Question: How can I remove selection of Row if I click outside of rows. Like in the red area of the image showing below

The related xaml shows below:
'''
<Grid>
<Grid.RowDefinitions>
<RowDefinition Height="*" />
<RowDefinition Height="auto" />
</Grid.RowDefinitions>
<DataGrid x:Name="ClientsList" Grid.Row="0" Grid.Column="0" CanUserAddRows="False"
SelectionMode="Extended" SelectionUnit="FullRow"
ItemsSource="{Binding ClientItems}" LostFocus="ClientsList_LostFocus" Background="Green">
</DataGrid>
<StackPanel Margin="2" Grid.Row="1" Grid.Column="0" Orientation="Horizontal">
<Button x:Name="AddButton" Margin="2,0,0,0" Content="+" Height="25" Width="40" Click="AddButton_Click"/>
<Button x:Name="DeleteButton" Margin="2,0,0,0" Content="-" Height="25" Width="40" Click="DeleteButton_Click"/>
</StackPanel>
</Grid>
'''
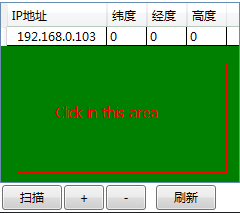
Answer: In you case if empty area was clicked then 'OriginalSource' is gonna be 'ScrollViewer' (if no additional styling applied). Try to add the following 'MouseUp' event handler to 'DataGrid':
'''
private void OnDataGridMouseUp(object o, MouseButtonEventArgs e)
{
if (e.OriginalSource is ScrollViewer)
{
((DataGrid) o).UnselectAll();
}
}
'''